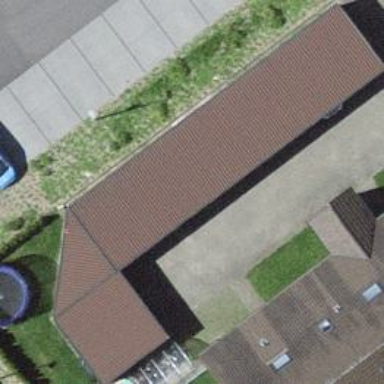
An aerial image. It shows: View of roof of building.